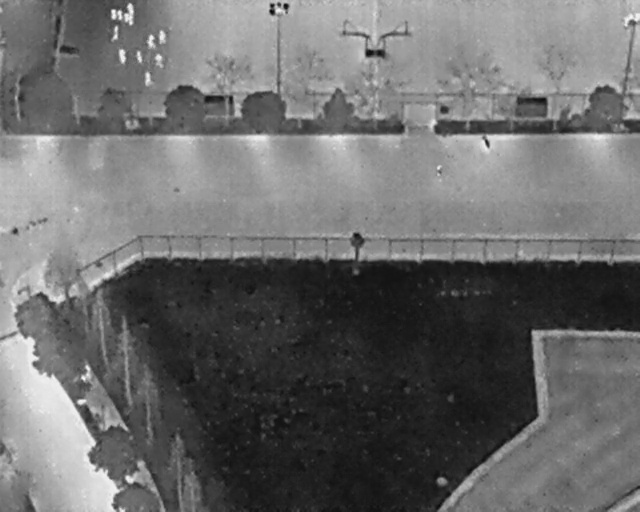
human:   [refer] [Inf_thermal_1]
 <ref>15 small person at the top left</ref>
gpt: <box>[[19, 1, 21, 2, 2], [19, 3, 21, 4, 2], [18, 2, 20, 3, 2], [17, 2, 19, 3, 2], [16, 2, 18, 3, 2], [17, 5, 18, 6, 2], [17, 6, 18, 8, 2], [24, 6, 26, 7, 2], [23, 6, 24, 7, 2], [22, 7, 24, 9, 2], [18, 9, 19, 11, 2], [18, 11, 19, 12, 2], [20, 10, 22, 11, 2], [23, 10, 26, 12, 2], [21, 14, 24, 15, 2]]</box>